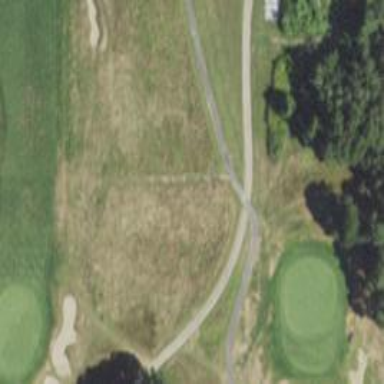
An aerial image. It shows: Pathway for golfing.